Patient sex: M
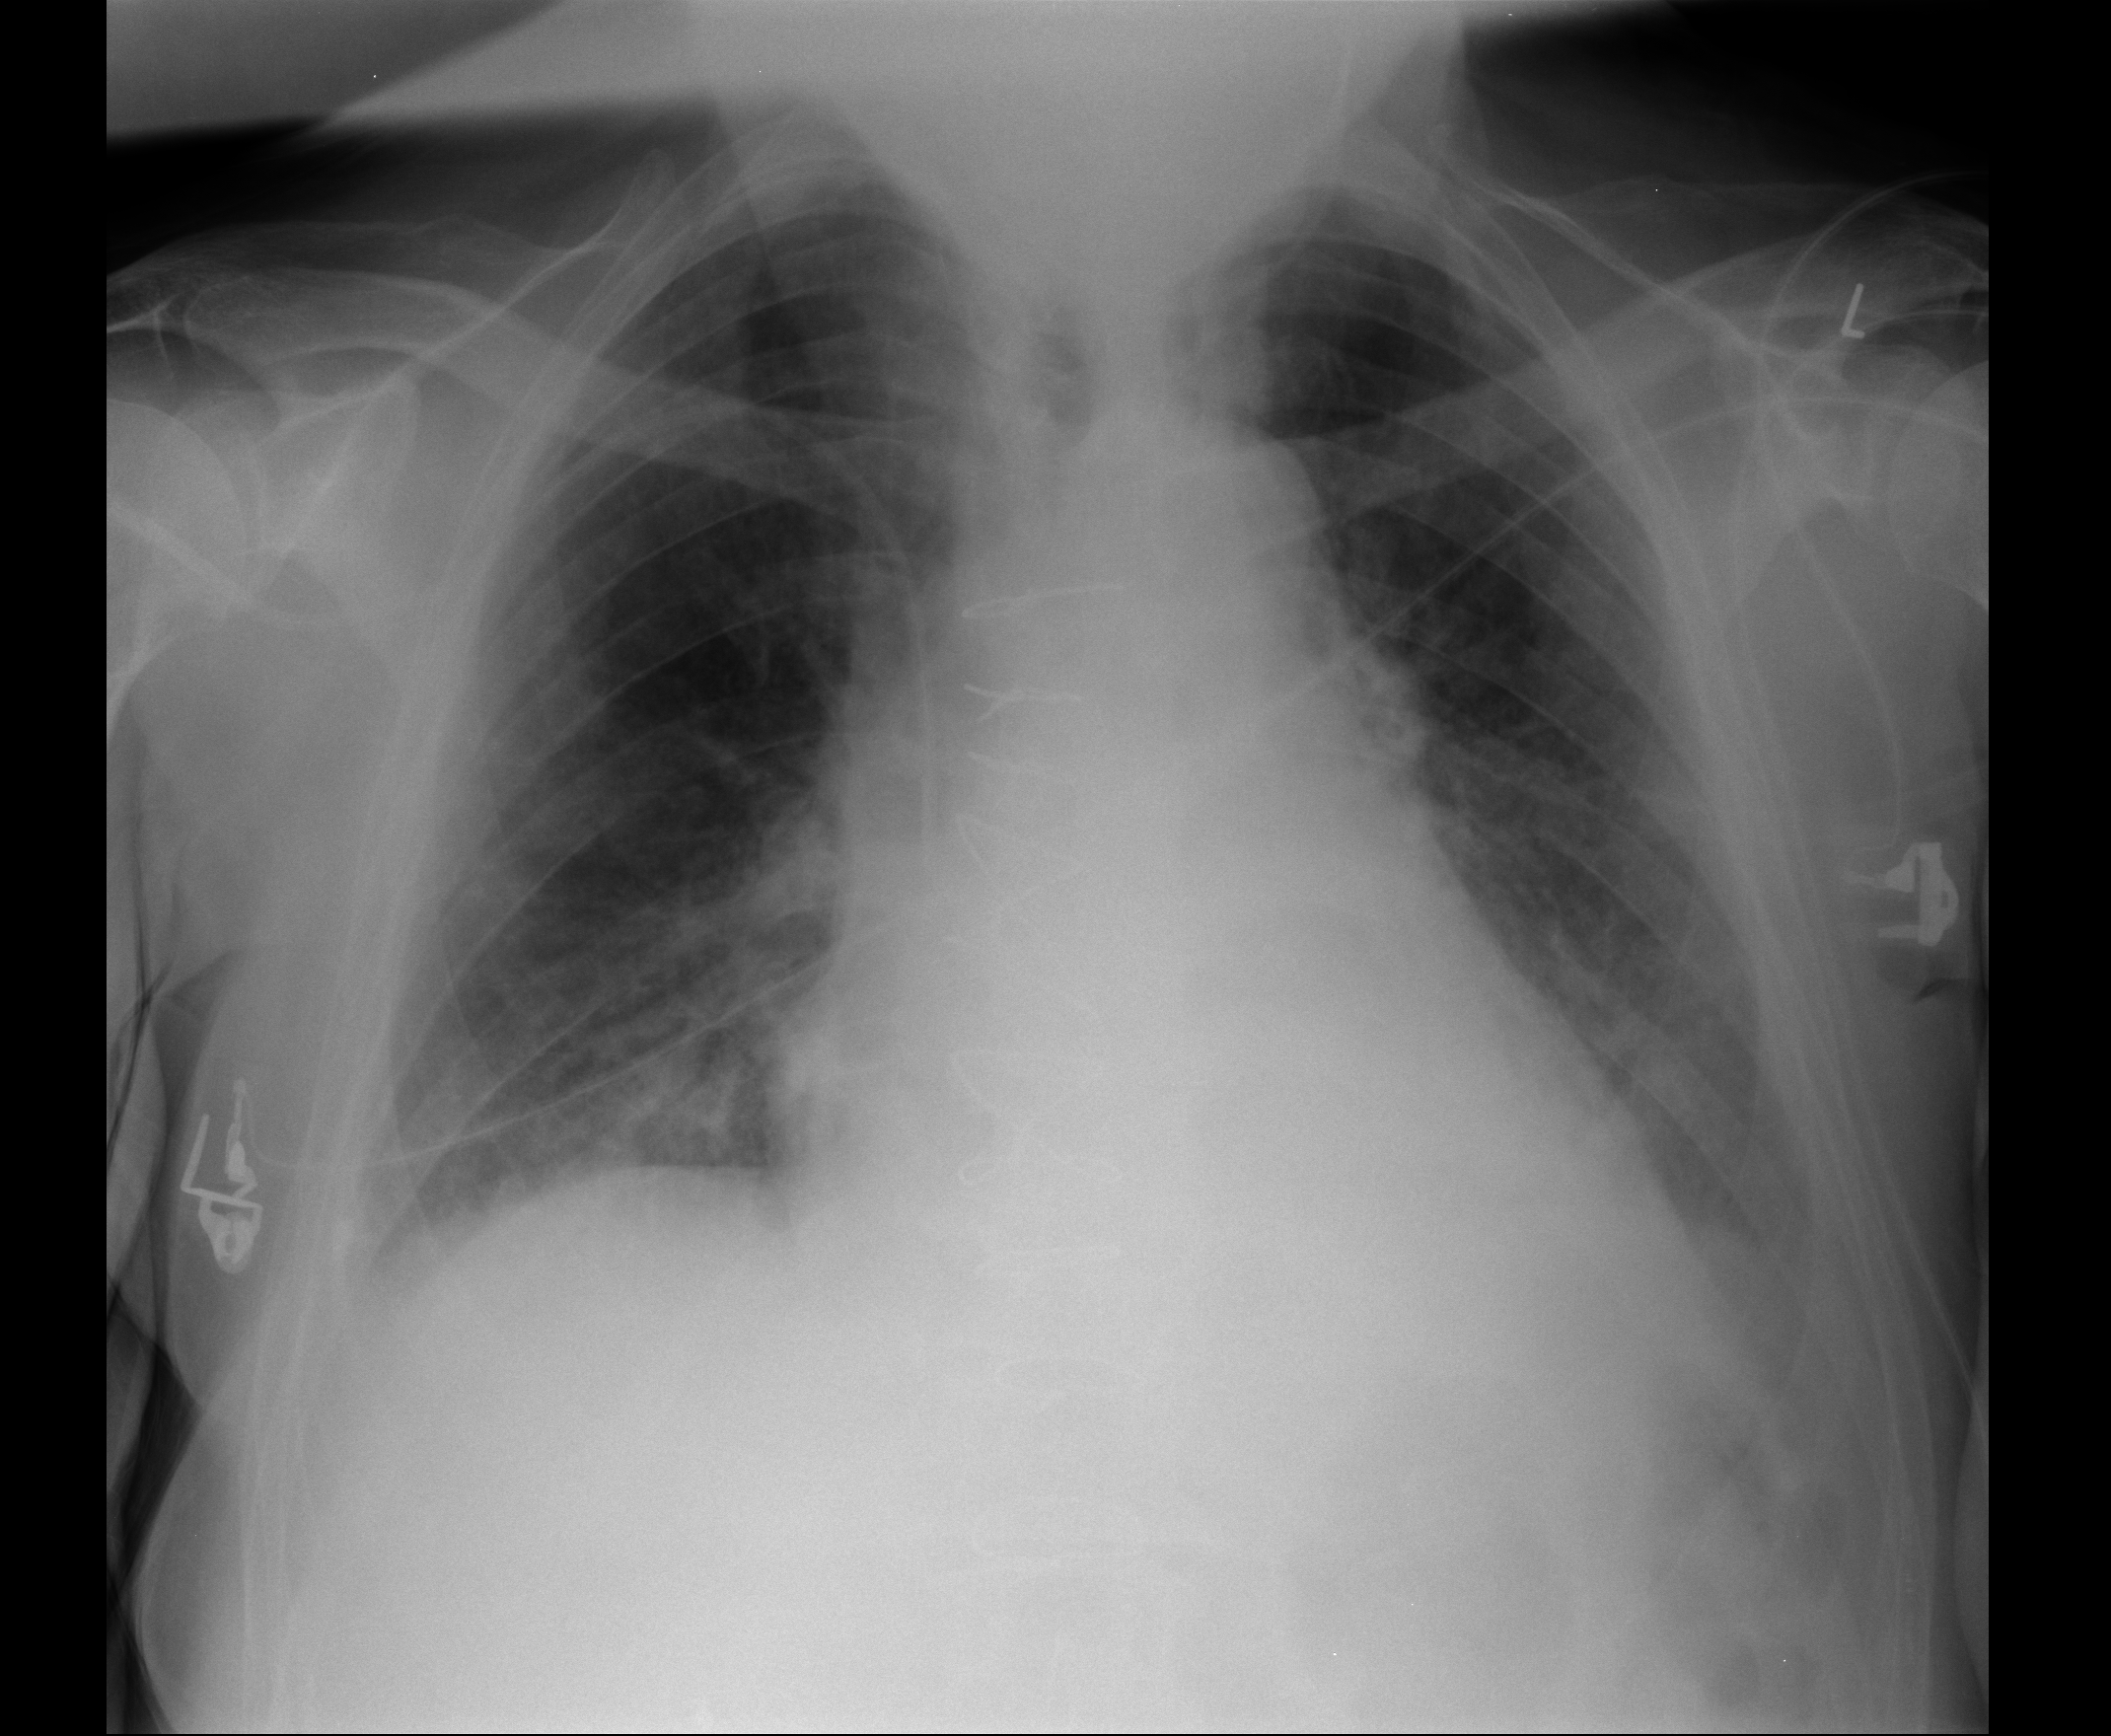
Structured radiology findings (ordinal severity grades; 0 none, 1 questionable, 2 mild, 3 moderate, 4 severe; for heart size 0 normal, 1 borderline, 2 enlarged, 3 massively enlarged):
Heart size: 2
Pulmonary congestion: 2
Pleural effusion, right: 1
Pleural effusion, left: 1
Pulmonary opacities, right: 0
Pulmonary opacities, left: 0
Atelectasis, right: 2
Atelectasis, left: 2